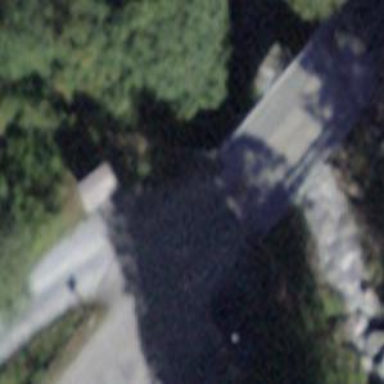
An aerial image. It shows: Unclassified road with bridge.